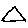
Label: triangle